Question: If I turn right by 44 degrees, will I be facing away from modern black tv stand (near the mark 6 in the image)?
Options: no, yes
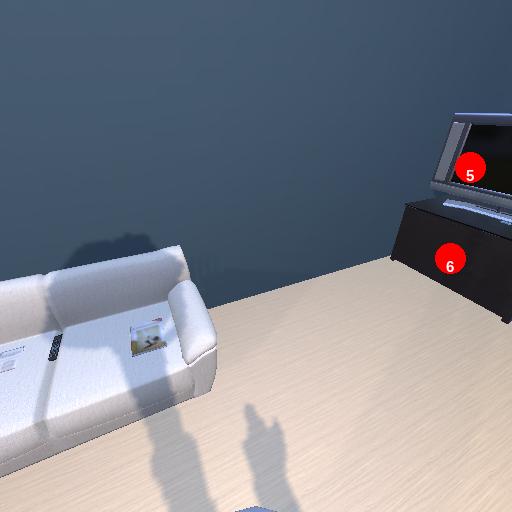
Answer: no